Interaction volume radius: 10 \u00c5
Interaction volume height: 15 \u00c5
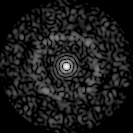
Disorder parameter: 0.8197